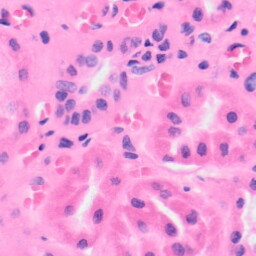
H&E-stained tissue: Kidney